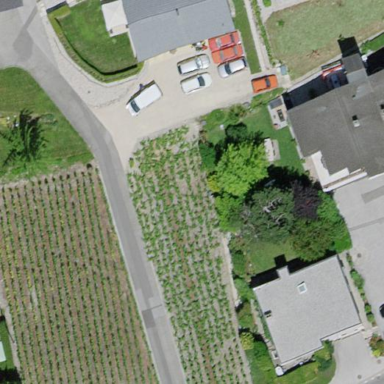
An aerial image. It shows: Vineyard growing grapes.